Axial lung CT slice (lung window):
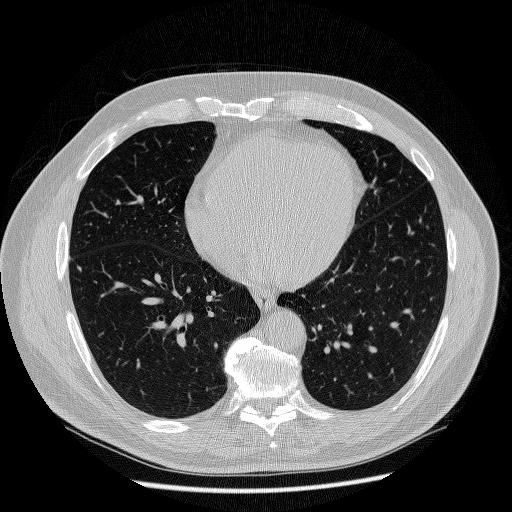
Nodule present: no